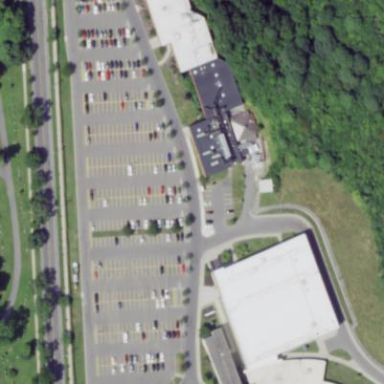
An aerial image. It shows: School building.